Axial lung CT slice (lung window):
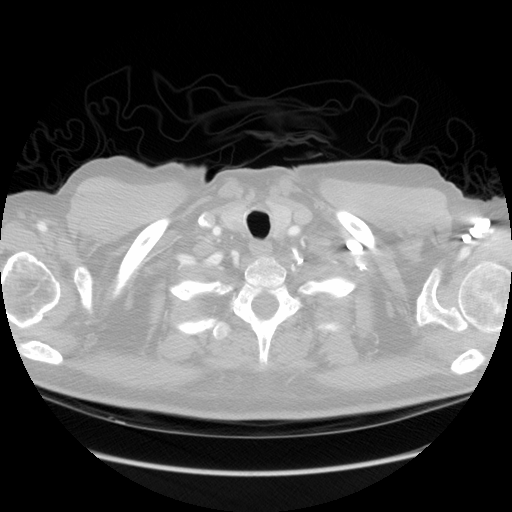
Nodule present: no